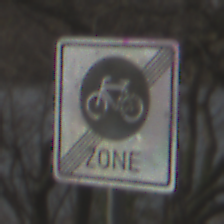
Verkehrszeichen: EndeFahrradzone
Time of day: MorningAfternoon
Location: Outdoor (Nature)
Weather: PartlyCloudy
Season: NotSpecified
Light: Natural